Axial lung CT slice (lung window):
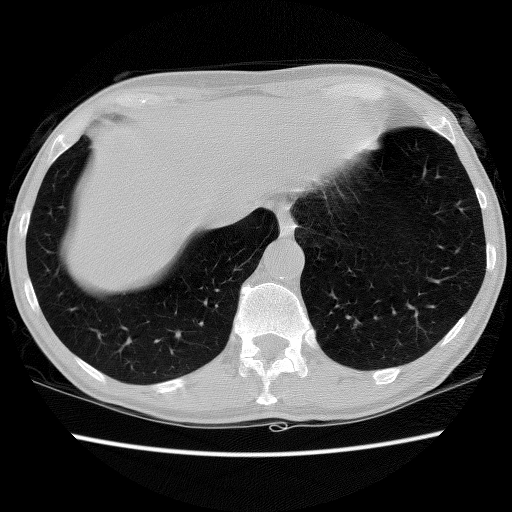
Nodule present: no